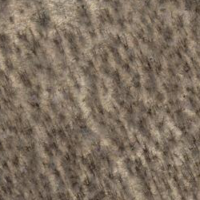
EUNIS habitat code: 41
Species observed at this site:
Clematis vitalba
Phytolacca americana